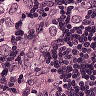
Metastatic tissue present: yes